Question: I just installed the Xcode 6 Beta and started trying out some code in the PlayGround.
'var unsignedVal: UInt = 25' throws me the runtime error

But changing it to 'var unsignedVal: UInt32 = 25' makes it fine.
Any clarification on this please?
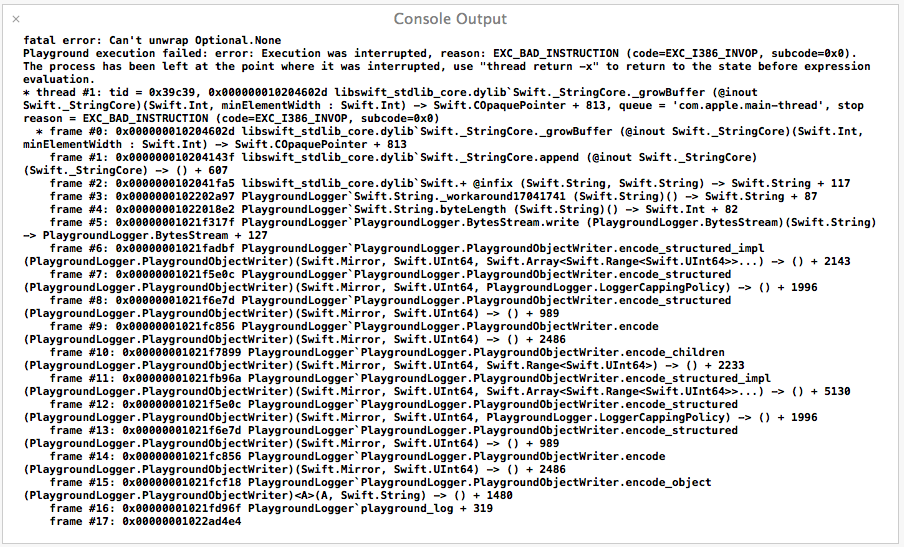
Answer: Looks like a bug to me. As an experiment, this works in a playground to accomplish the same result:
'''
var unsignedVal: UInt
println(unsignedVal = 25)
// unsignedVal is now a UInt with the value 25
'''
...but I get your crash whenever I do anything that would have the playground sidebar itself actually print the value of the UInt (which I think is why wrapping it in a println, which prints the value to the console, but to the playground sidebar display, works.)
Simplest case I found to reproduce the bug is this single line in a Playground:
'''
UInt(25)
'''